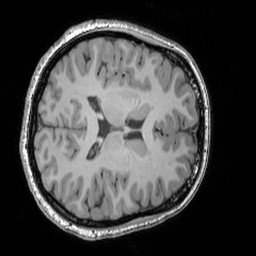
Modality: T1w
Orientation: axial
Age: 20
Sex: female
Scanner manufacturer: siemens
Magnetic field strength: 3 T
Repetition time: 1.9 s
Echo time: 0.00444 s